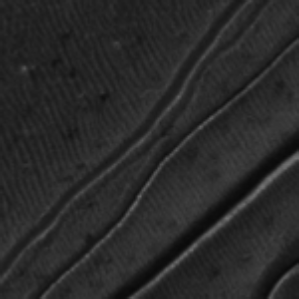
Label: frost